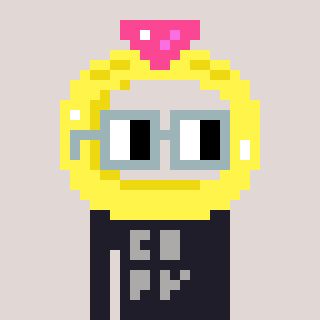
a pixel art character with square dark gray glasses, a ring-shaped head and a grayscale-colored body on a warm background